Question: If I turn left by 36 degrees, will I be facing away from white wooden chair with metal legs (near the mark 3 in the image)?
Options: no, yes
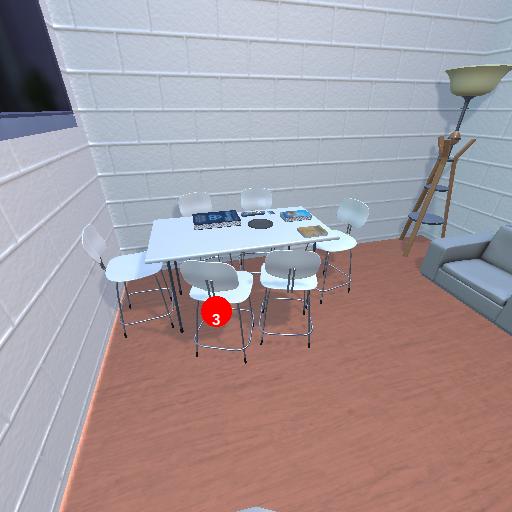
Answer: no